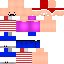
A female human skin with pale skin dressed in a red tshirt and red pants, featuring a closed mouth.